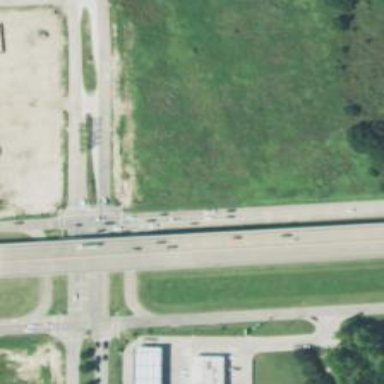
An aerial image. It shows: Secondary road with frontage road alongside.